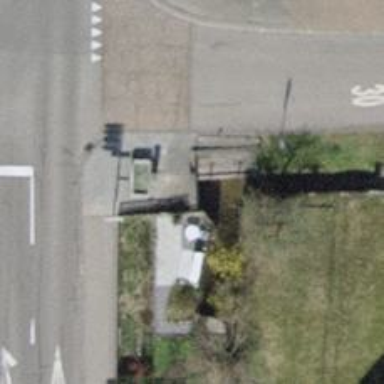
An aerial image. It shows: Brown bench in the vicinity.